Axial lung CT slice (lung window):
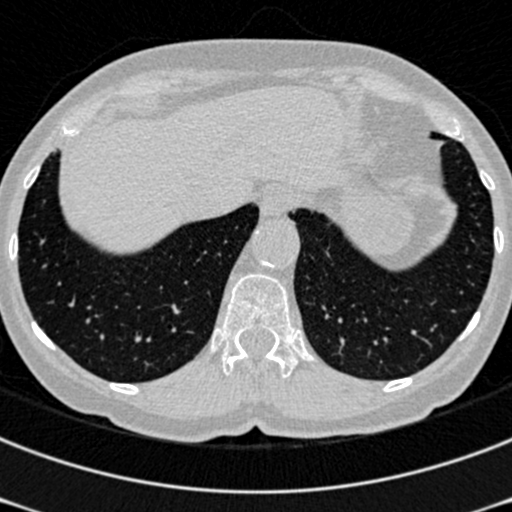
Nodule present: no